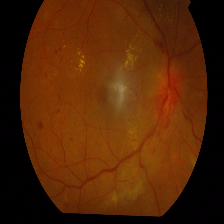
Diabetic retinopathy grade: Proliferative DR